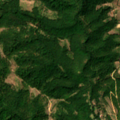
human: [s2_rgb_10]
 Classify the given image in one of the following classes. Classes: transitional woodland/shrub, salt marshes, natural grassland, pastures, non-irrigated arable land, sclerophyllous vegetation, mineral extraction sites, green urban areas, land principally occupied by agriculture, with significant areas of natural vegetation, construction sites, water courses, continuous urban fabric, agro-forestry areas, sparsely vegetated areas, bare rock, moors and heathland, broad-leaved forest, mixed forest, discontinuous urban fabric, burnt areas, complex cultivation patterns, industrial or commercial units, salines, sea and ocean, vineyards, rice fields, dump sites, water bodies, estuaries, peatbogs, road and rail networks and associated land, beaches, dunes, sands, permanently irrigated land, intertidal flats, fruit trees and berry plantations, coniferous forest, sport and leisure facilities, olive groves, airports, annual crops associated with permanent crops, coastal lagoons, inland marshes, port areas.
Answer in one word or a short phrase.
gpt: land principally occupied by agriculture, with significant areas of natural vegetation, broad-leaved forest